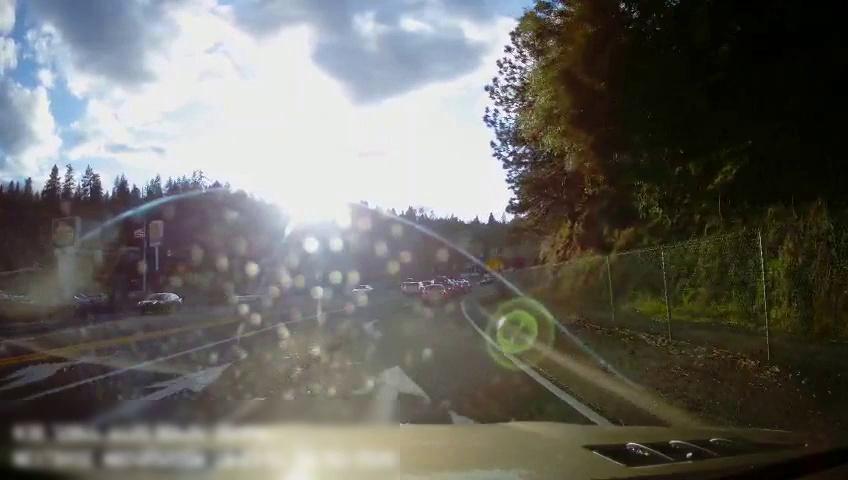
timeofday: Day
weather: Sunny
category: Drivable Space
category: Vehicles | Car
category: Vehicles | Car
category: Vehicles | Car
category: Vehicles | SUV
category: Vehicles | SUV
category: Vehicles | Car
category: Lanes | Opposite Lane
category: Lanes | Opposite Lane
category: Lanes | Current Lane
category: Lanes | Alternate Lane
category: Lanes | Current Lane
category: Lanes | Opposite Lane
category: Traffic | Signs